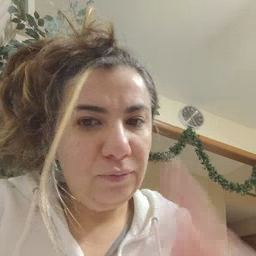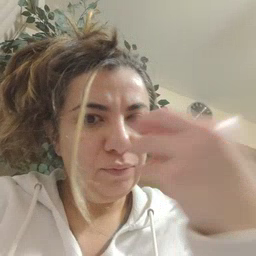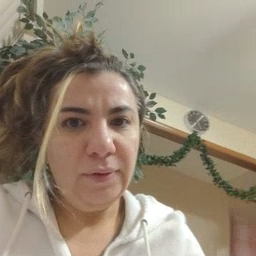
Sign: wolf